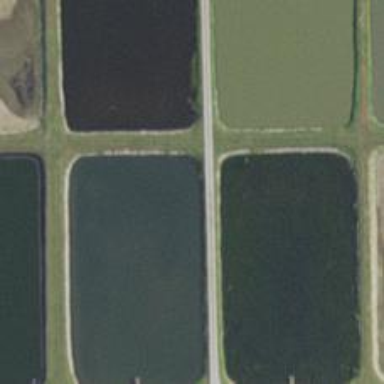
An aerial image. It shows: Aquaculture area with water.